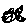
Label: fish